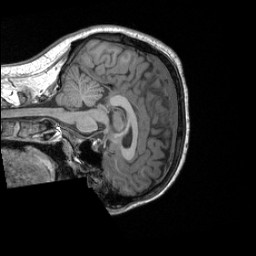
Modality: T1w
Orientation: sagittal
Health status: healthy
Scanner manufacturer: siemens
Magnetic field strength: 3 T
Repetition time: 2.3 s
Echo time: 0.00287 s